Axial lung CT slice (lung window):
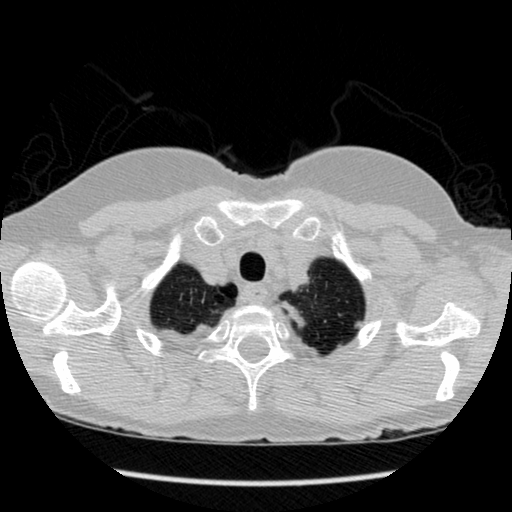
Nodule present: no